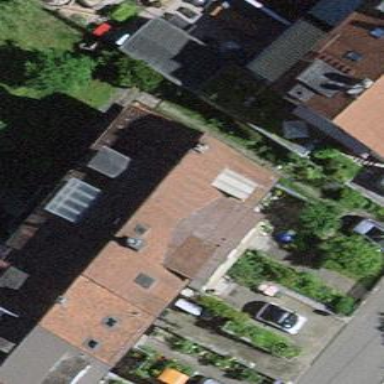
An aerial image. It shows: Terrace building.